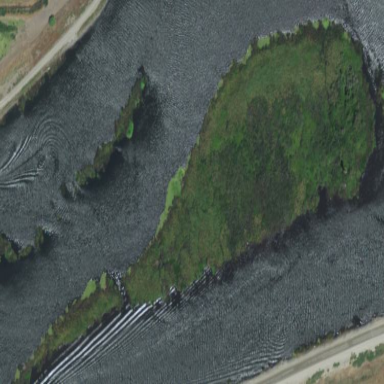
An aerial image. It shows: Marshy wetland area.